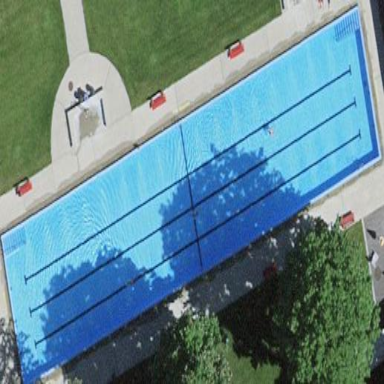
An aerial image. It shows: Swimming pool located in leisure land.